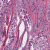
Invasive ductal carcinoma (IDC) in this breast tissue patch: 0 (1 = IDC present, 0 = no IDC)